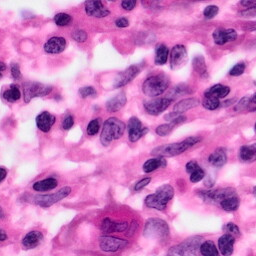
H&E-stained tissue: Pancreatic